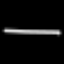
Label: line